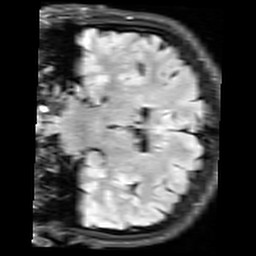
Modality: FLAIR
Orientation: coronal
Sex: male
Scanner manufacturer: siemens
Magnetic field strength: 3 T
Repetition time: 10 s
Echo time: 0.09 s